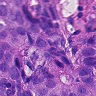
Metastatic tissue present: yes